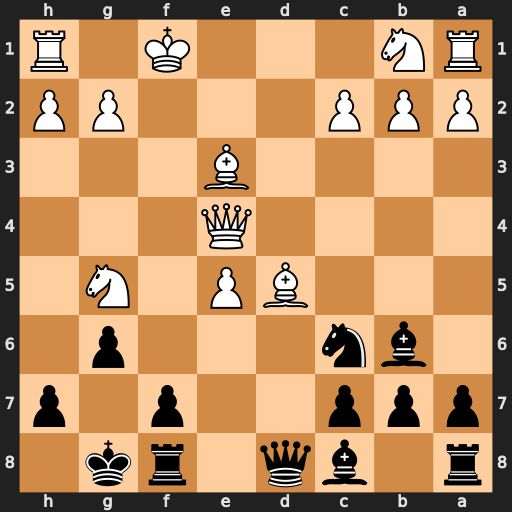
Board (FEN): r1bq1rk1/ppp2p1p/1bn3p1/3BP1N1/4Q3/4B3/PPP3PP/RN3K1R
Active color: b
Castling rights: -
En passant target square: -
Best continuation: Bxe3 Qxe3 Qxd5